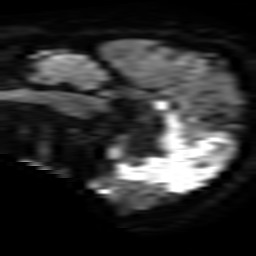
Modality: TRACE
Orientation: sagittal
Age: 58
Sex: male
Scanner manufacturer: philips
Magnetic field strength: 3 T
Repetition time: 4.346 s
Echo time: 0.06115 s